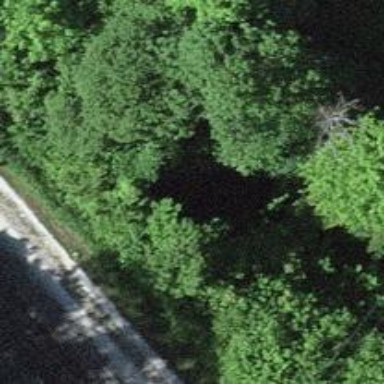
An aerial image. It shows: There is tunnel.